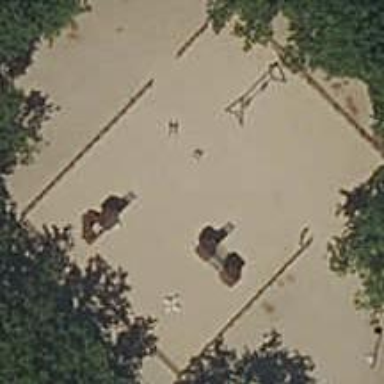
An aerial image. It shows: Playground area for leisure activities on the land.